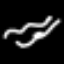
Label: squiggle